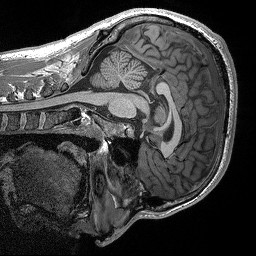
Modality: T1w
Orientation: sagittal
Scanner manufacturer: siemens
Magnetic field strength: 3 T
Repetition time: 2.3 s
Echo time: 0.00298 s